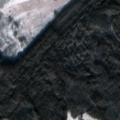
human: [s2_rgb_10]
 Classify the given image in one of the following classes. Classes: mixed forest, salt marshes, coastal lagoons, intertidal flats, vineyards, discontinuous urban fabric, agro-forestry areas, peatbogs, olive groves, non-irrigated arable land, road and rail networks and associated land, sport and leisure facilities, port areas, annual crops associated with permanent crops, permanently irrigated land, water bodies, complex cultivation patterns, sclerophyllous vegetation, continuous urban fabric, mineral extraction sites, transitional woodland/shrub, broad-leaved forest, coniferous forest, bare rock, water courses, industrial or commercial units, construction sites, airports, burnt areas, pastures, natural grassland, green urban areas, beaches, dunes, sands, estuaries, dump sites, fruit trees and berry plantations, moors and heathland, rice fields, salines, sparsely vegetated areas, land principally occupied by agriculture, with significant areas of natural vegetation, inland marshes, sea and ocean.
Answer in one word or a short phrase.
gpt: coniferous forest, transitional woodland/shrub, peatbogs